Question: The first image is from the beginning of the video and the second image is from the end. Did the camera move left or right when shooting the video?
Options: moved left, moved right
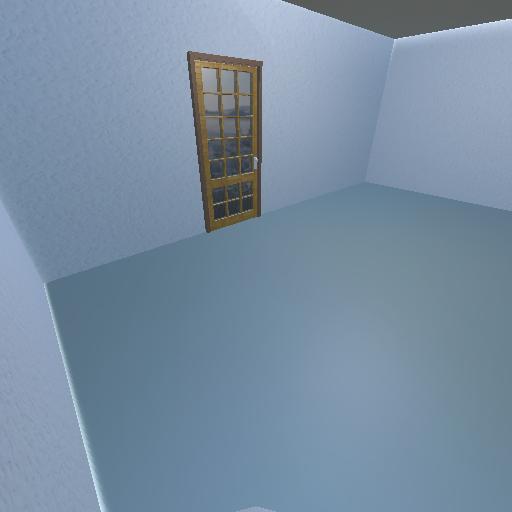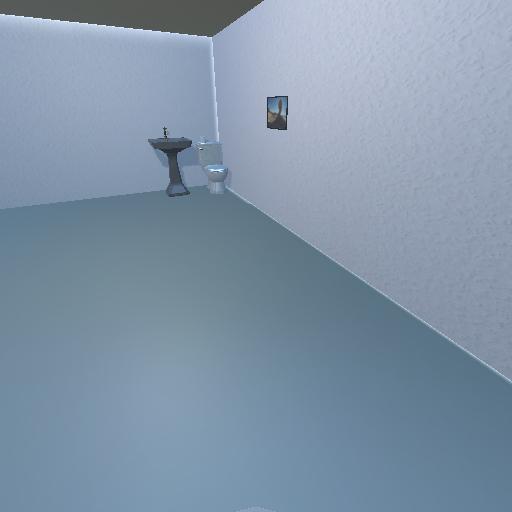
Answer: moved left